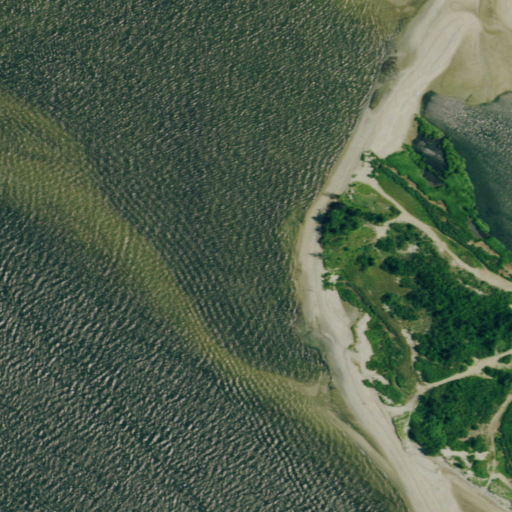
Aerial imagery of island in New Jersey named Plum Island containing open water, herbaceous wetlands, barren land, grassland, and woody wetlands